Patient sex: M
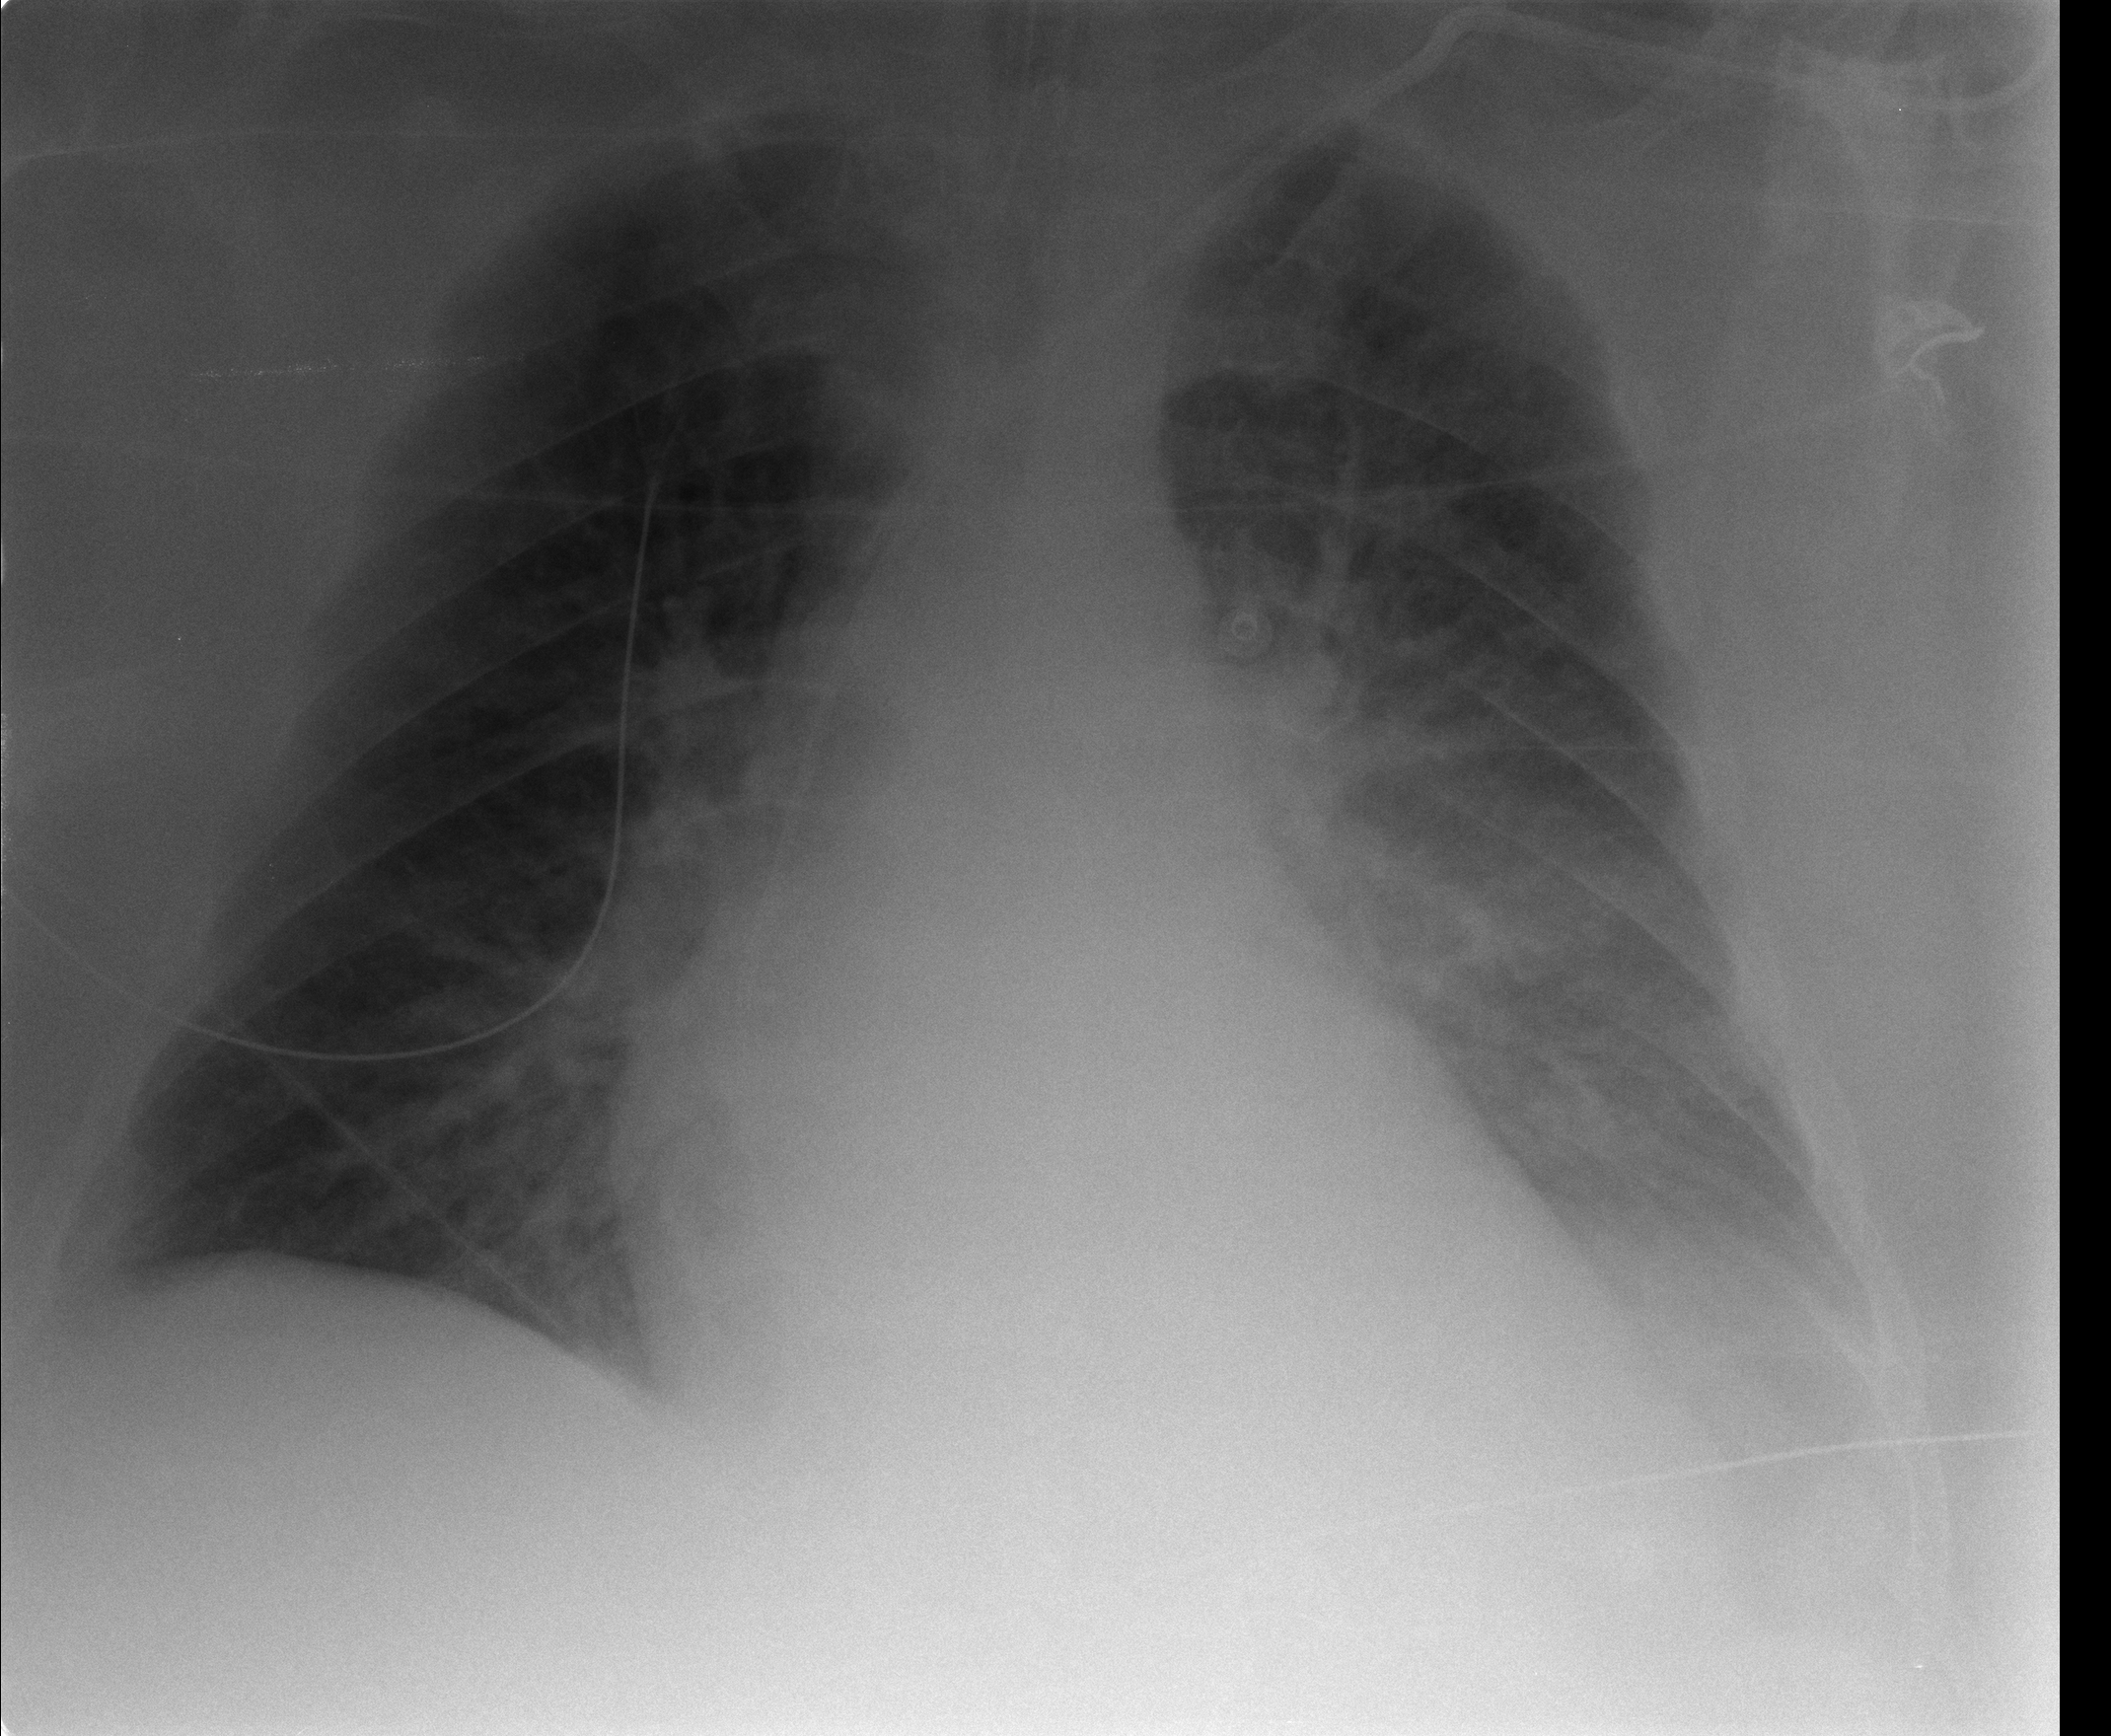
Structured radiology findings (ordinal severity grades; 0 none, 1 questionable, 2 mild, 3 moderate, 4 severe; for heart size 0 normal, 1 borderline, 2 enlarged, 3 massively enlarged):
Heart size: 1
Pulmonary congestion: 2
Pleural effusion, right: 0
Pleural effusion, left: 3
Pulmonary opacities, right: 2
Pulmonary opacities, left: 3
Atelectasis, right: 2
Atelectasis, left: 3